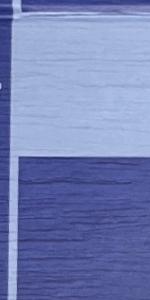
Label: Empty